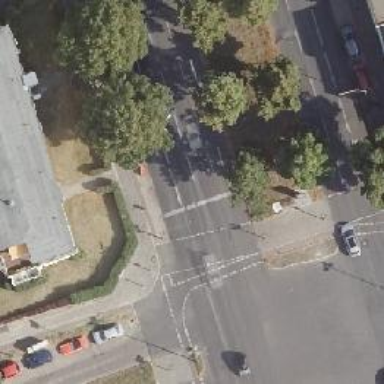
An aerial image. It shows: Road with traffic signals.